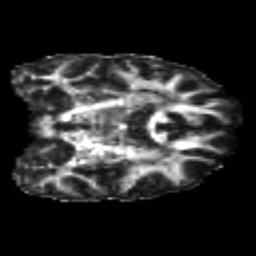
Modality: FA
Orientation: coronal
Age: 23
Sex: female
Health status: healthy
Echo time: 0.074 s